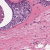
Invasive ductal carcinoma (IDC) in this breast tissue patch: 0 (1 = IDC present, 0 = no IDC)